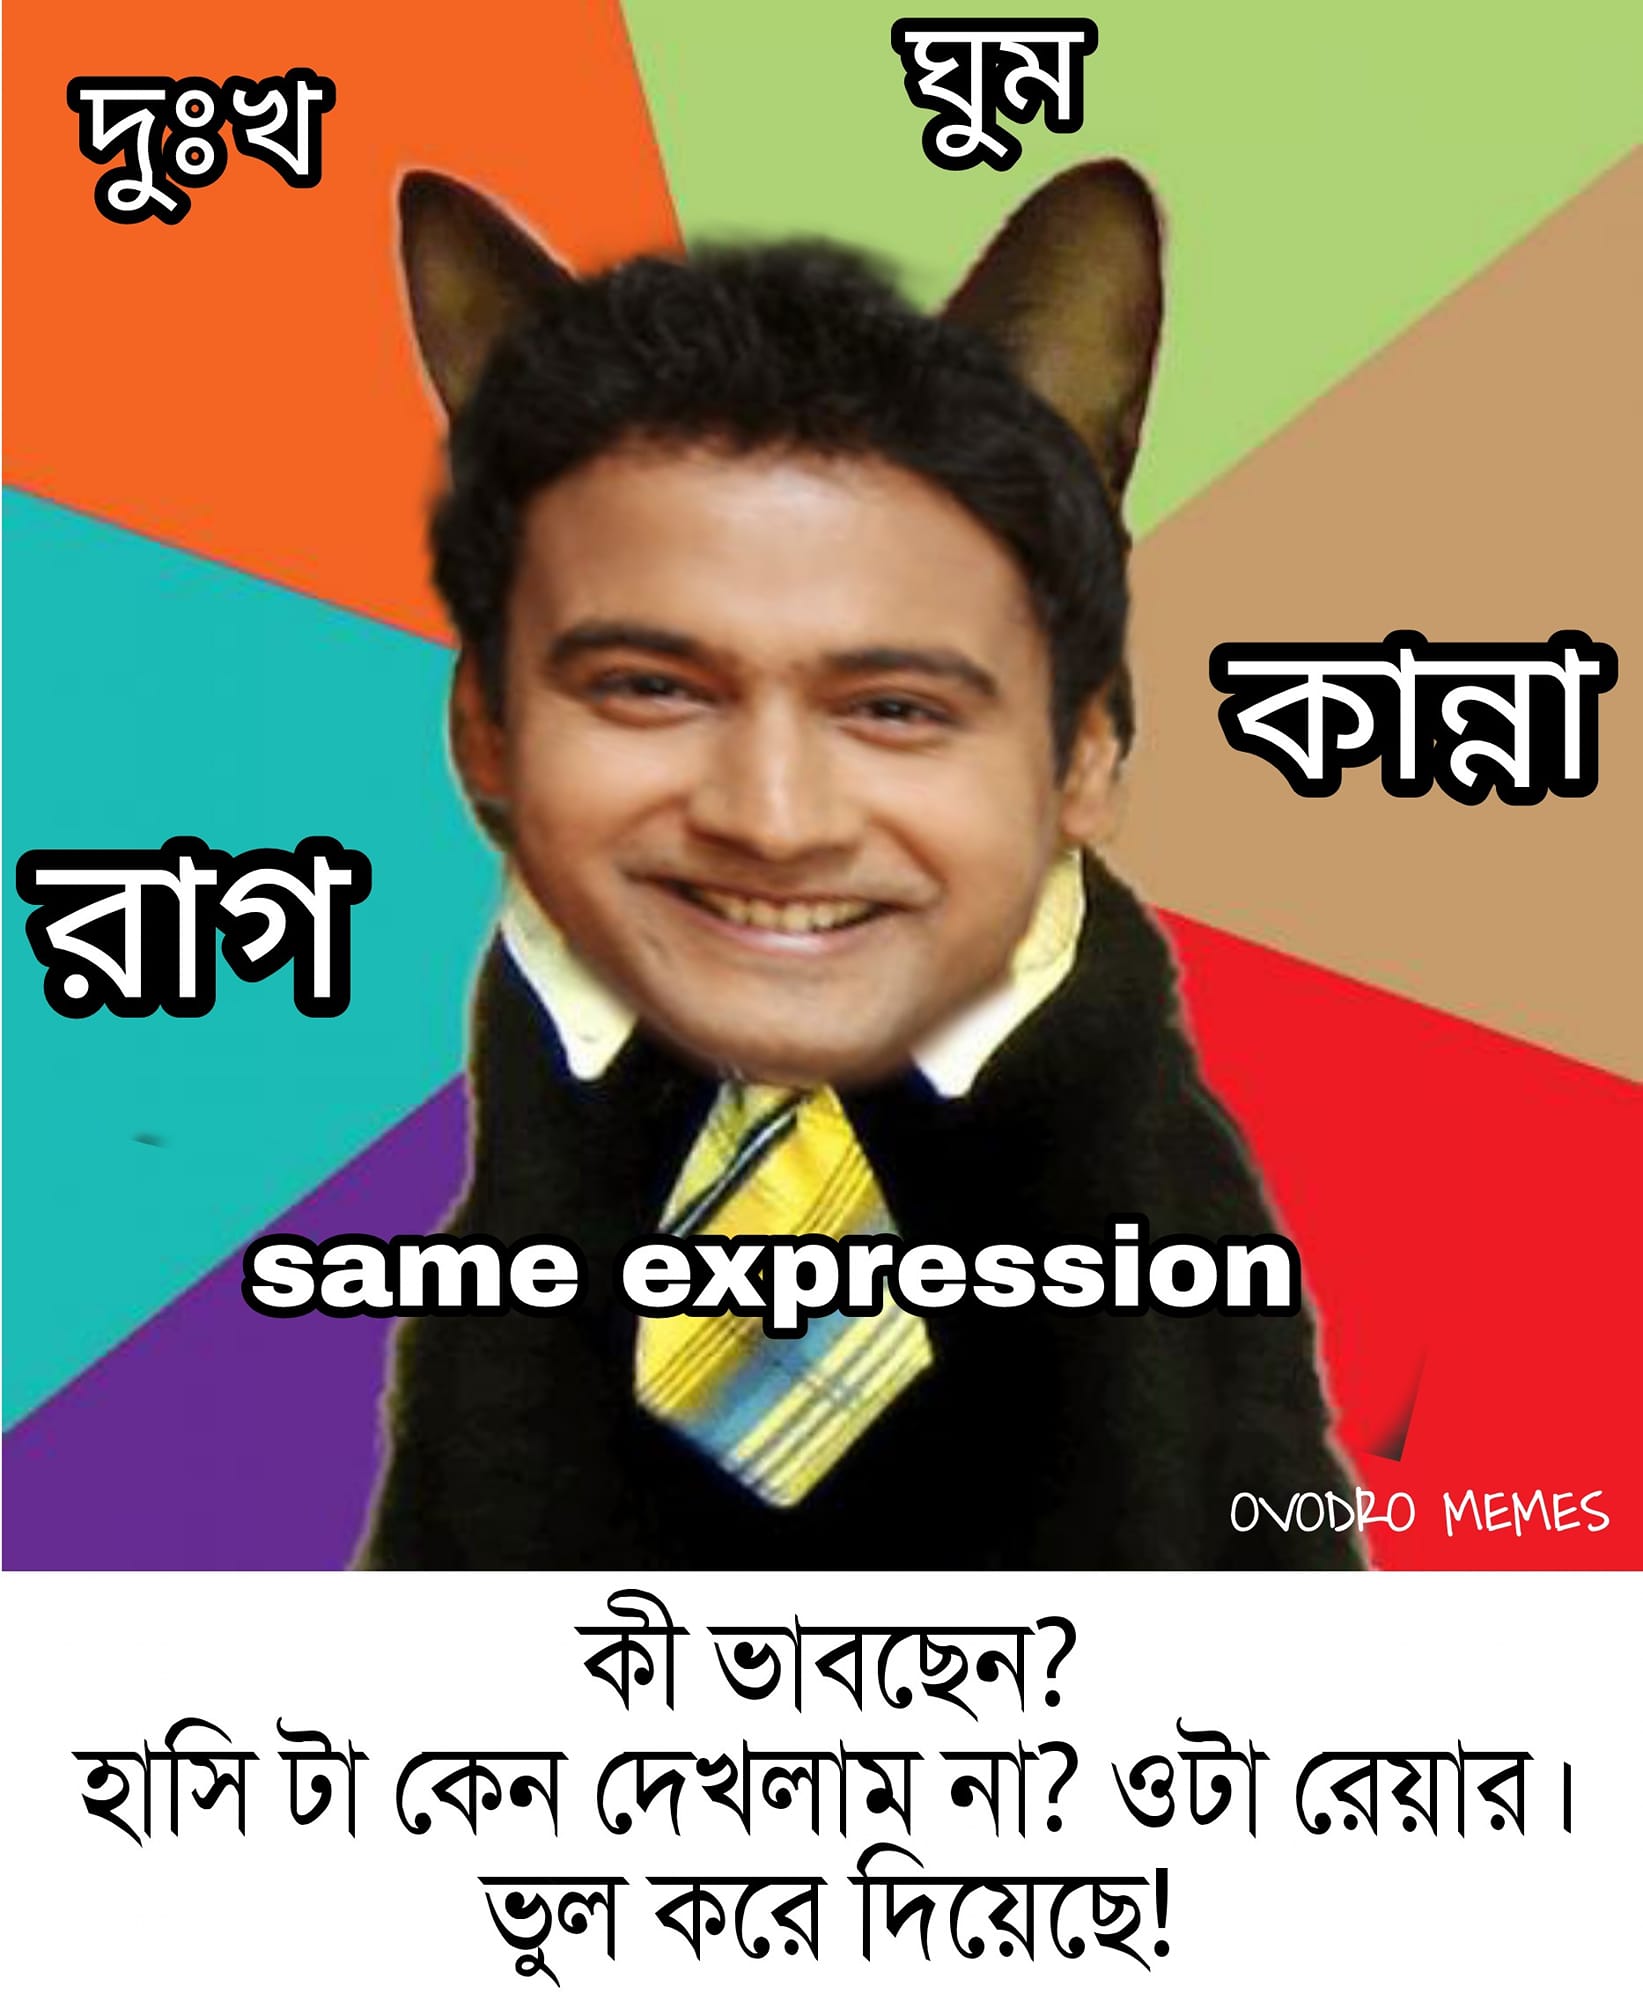
Caption: দুঃখ    ঘুম    রাগ    কান্না  same expression  কী ভাবছেন ?   হাসি টা কেন দেখলাম না ?   ওটা রেয়ার ।   ভুল করে দিয়েছে !
Label: hate